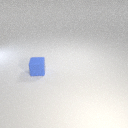
small blue rubber cube